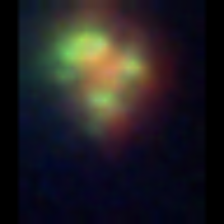
Taxon: Unknown_detritus
Group: Unknown